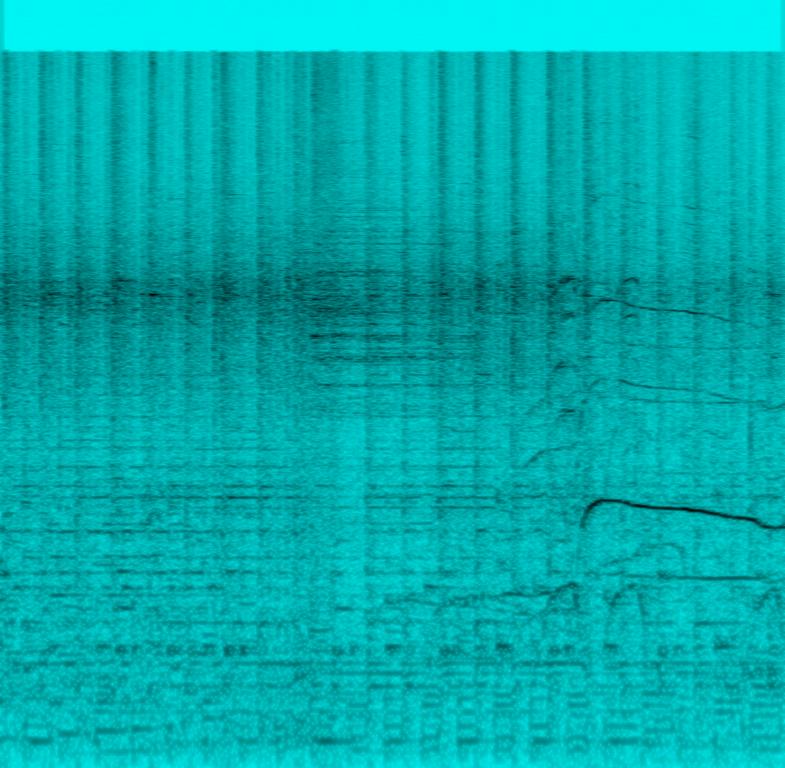
This is a fun, upbeat country folk song. We hear a banjo player strum rapidly and then go on to do a solo. We hear cheering and clapping fans, intricate basslines and acoustic guitars being rapidly strummed. It's a fun, uptempo song that would be heard in a barnyard.